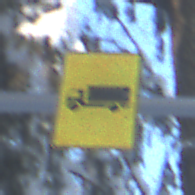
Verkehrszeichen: KFZZulaessigeGesamtmasse3Komma5TOhnePfeilsymbol
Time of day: MorningAfternoon
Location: Outdoor (Nature)
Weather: Clear
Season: Winter
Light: Natural